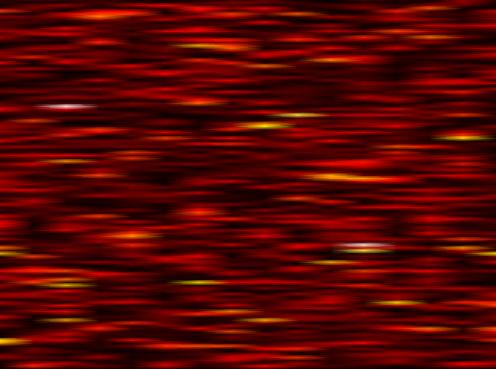
Label: WOLA